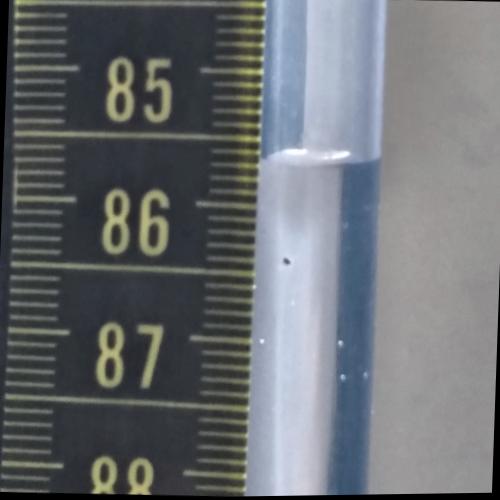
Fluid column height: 85.7 cm